Question: I want to draw the below shape for my app. I can draw circles but couldn't intersect them with a different color.

How can I do that?
I draw 2 circles but the intersection of them was not a different color.
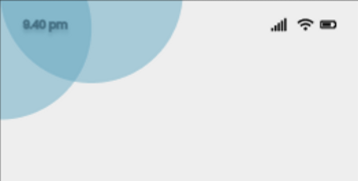
Answer: You can use Stack widget and use 'Positioned' widget to place circle.
'''
final double circleRadius = 100;
final circle = Container(
height: circleRadius * 2,
width: circleRadius * 2,
decoration: ShapeDecoration(
shape: const CircleBorder(),
color: Colors.blue.withOpacity(.3),
),
);
'''
And using with Stack
'''
SizedBox(
width: circleRadius * 2,
height: circleRadius * 1.5,
child: Stack(
children: [
Positioned(
top: -circleRadius * .5,
left: -circleRadius,
child: circle,
),
Positioned(
top: -circleRadius,
child: circle,
),
// circle
],
),
),
'''
Will give you
<URL>
Tweak the size & color.